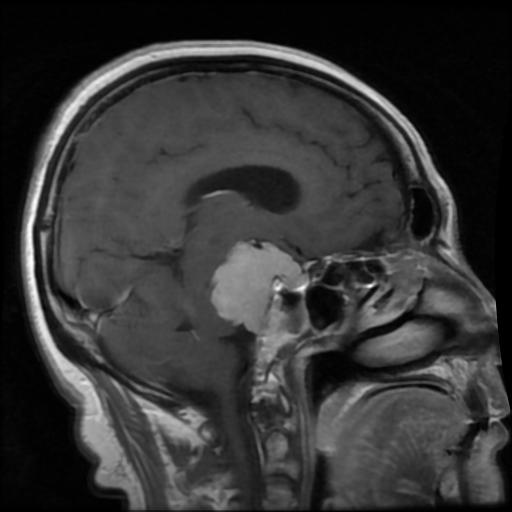
Label: meningioma